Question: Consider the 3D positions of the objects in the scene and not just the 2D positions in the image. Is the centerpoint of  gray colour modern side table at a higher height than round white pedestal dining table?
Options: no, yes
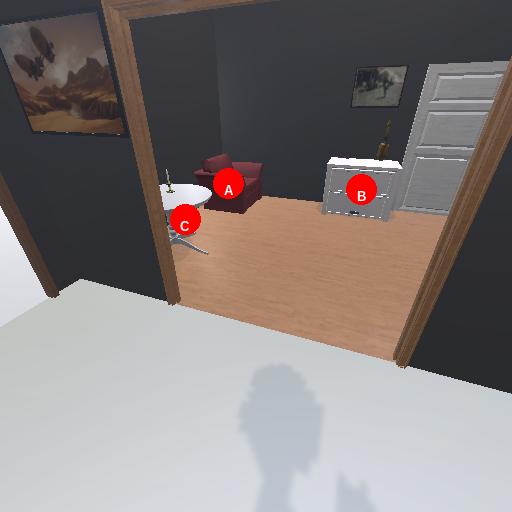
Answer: no